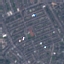
Land use / land cover class: Residential